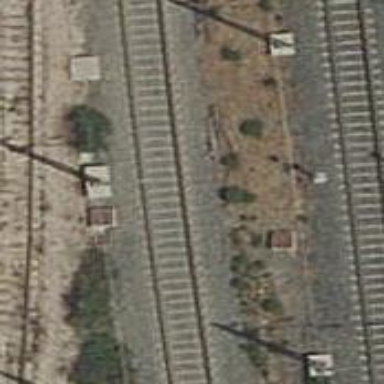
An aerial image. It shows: Railway yard with electrified contact lines.